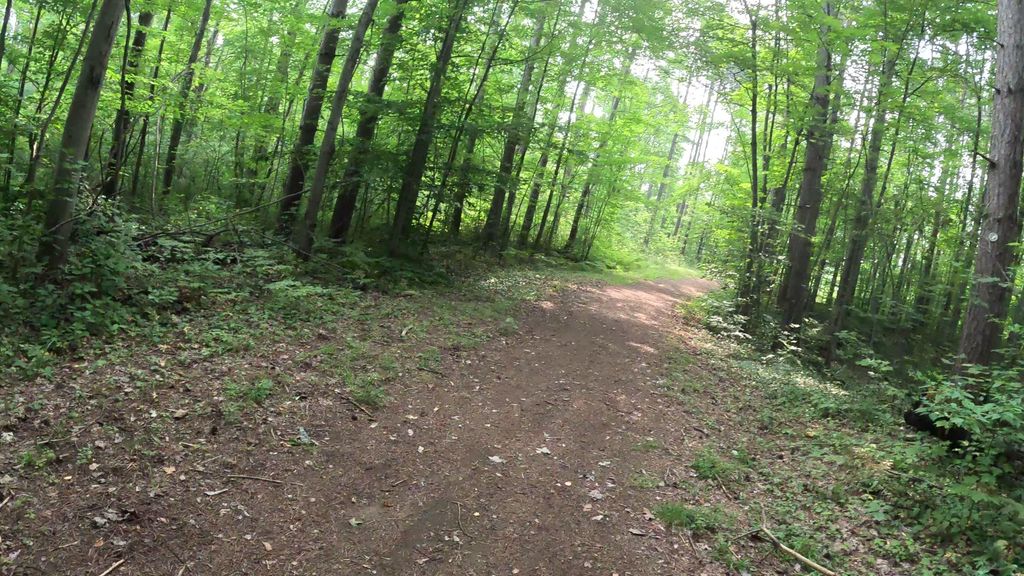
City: ottawa-gatineau